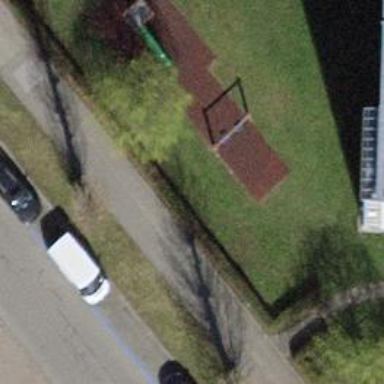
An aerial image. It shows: Playground featuring swings.